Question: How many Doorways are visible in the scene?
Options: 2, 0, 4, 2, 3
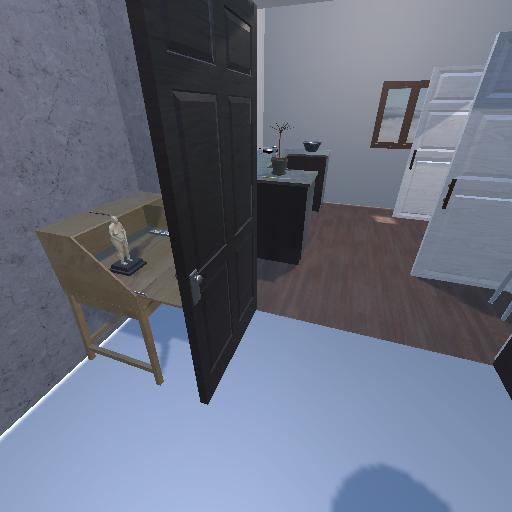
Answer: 2